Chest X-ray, PA view. Patient: 42 years old, sex M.
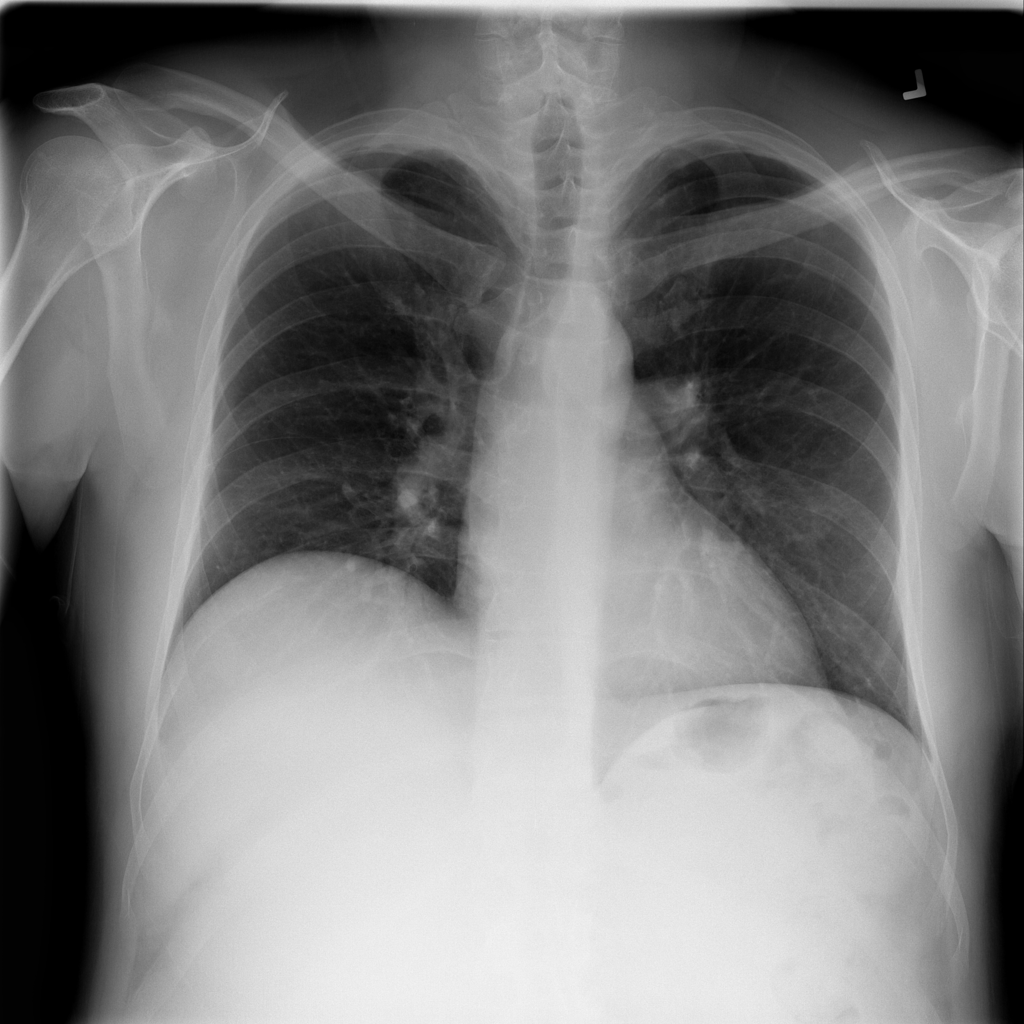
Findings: No Finding